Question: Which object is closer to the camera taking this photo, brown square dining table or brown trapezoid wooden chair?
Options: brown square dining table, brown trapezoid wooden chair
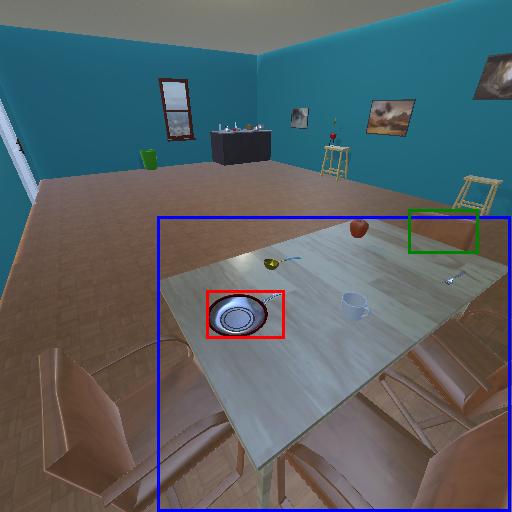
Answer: brown square dining table